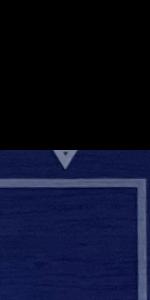
Label: Empty